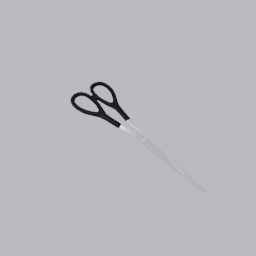
Label: tools